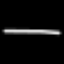
Label: line